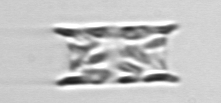
Label: Eucampia